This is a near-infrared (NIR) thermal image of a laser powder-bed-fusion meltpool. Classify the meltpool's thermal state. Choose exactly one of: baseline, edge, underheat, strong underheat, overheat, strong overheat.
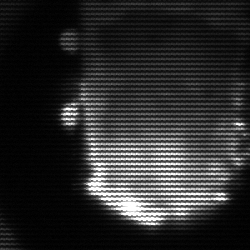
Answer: baseline